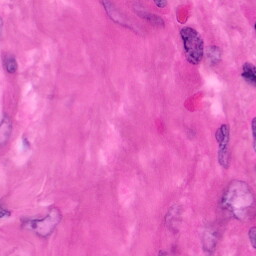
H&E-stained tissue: Pancreatic